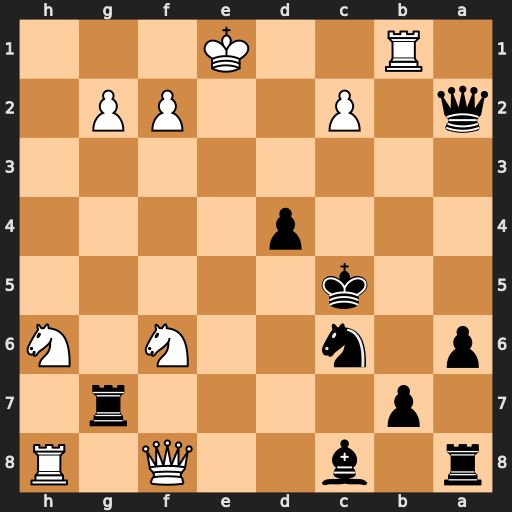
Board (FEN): r1b2Q1R/1p4r1/p1n2N1N/2k5/3p4/8/q1P2PP1/1R2K3
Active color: b
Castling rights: -
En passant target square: -
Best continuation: Re7+ Qxe7+ Nxe7